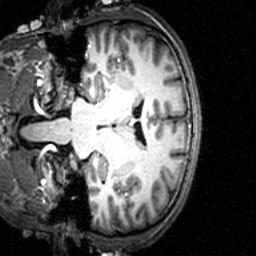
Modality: T1w
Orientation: coronal
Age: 29
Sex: male